Question: I try to create a database design to suit my needs.
I would really appreciate any of your recommendation for my following table design:

I have two components: and .
Whenever I create a new item for any of those two components, a new route item should be created also, with relations like shown on visual diagram.
Red and Blue highlights are identical with their colors.
Is it good practice to have the following columns in those tables like 'ci_routes.refid', 'ci_categories.slug' and 'ci_content.slug' ?
The business logic for my app works like this:
- - 'ci_routes.id'- 'ci_categories.rid'- 'ci_routes''ci_routes.slug''ci_categories.slug''ci_routes.route''$path/$category_id''$path = 'category''
Whenever I decide to change '$path' to something like '$path = 'node'', all my routes should be purged and recreated based on new settings.
Pls correct me If I made some logical mistake somewhere in my logic
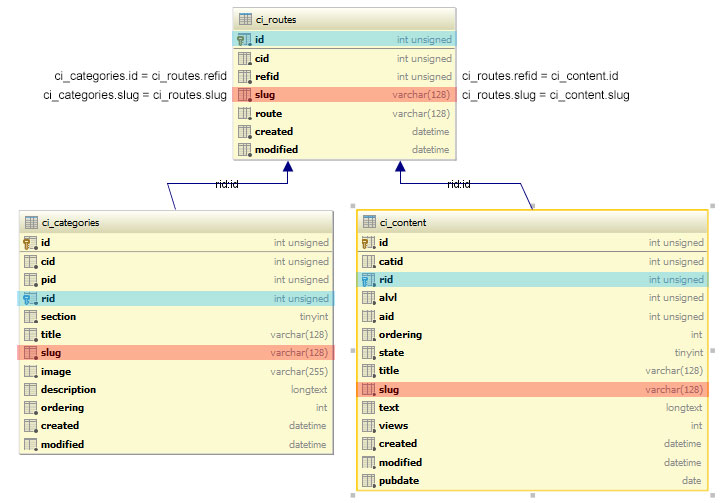
Answer: > Is it good practice to have the following columns in those tables
No. In the current design ci_routes.refid will be a column referencing two tables, you can not have a foreign key to more than a table on a column in RDBMS, so you have to handle it in your application logic, that would be a buggy, hard work. Also you will loose data integrity in database level, that is not appreciated.
Have two separate columns in 'ci_routes' to reference 'ci_categories' and 'ci_content' like 'ci_routes.content_id' and 'ci_routes.categories_id'
Use <URL> by having a base table for components and categories, containing shared properties of these two entities, having the base table you can refer it inside ci_routes as the foreign key.

> Is it good practice to have the following columns in those tables like
ci_categories.slug and ci_content.slug ?
Answering the question needs more information about your business logic.
BTW it seams you are going to de-normalize your model by redundant 'slug' column. If you are going to do this just for performance reason then think about when a components slug column is updating, you will need to update dependent rout row(s). I won't do that until having specific evidences.